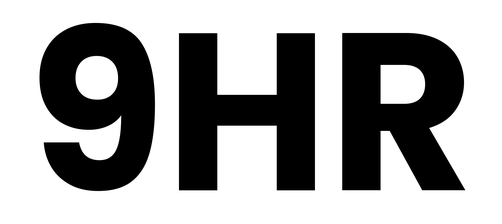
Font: Poppins-Bold